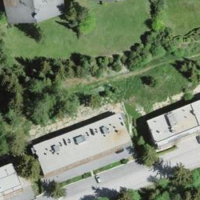
EUNIS habitat code: 55
Species observed at this site:
Pinus sylvestris